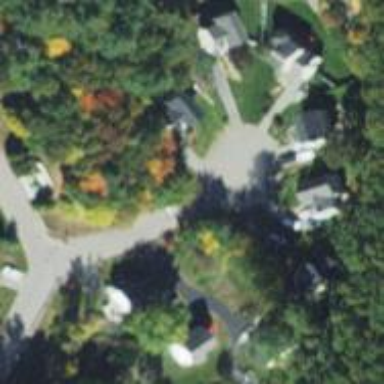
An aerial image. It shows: Residential road.